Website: walmart
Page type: account-selection
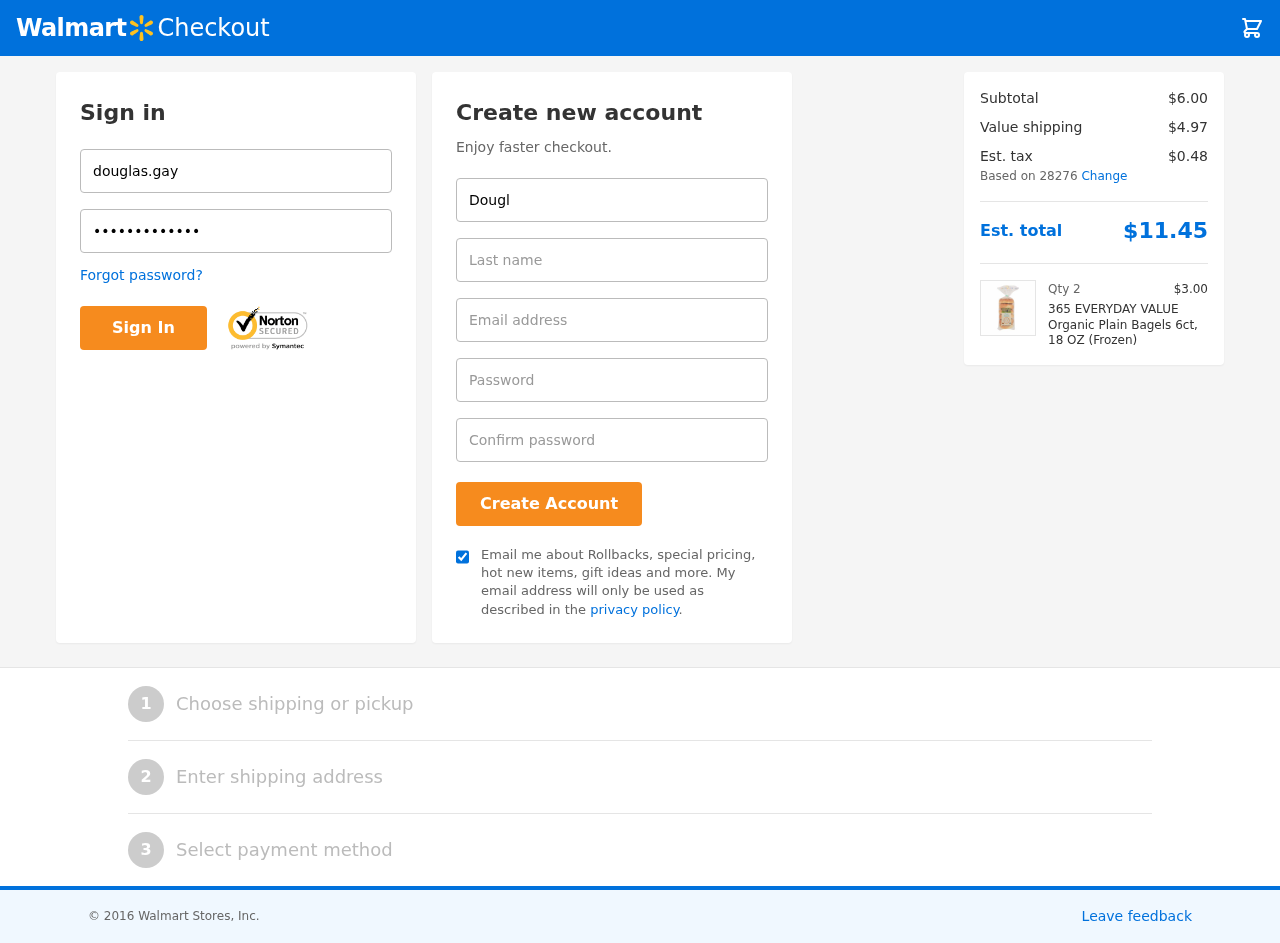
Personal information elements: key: PII_EMAIL
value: dgay@yahoo.com
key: PII_FIRSTNAME
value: Douglas
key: PII_LASTNAME
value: Gay
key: PII_LOGIN_USERNAME
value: douglas.gay
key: PII_POSTCODE
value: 28276
Product elements: key: PRODUCT1_NAME
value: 365 EVERYDAY VALUE Organic Plain Bagels 6ct, 18 OZ (Frozen)
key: PRODUCT1_PRICE
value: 3
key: PRODUCT1_QUANTITY
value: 2
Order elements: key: ORDER_SUBTOTAL
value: $6.00
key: ORDER_SHIPPING_COST
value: $4.97
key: ORDER_TAX
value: $0.48
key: ORDER_TOTAL
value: $11.45